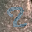
Label: 2